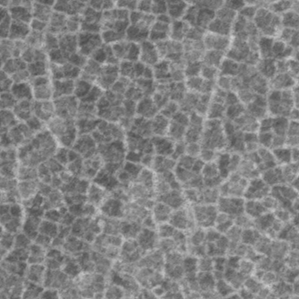
Label: frost